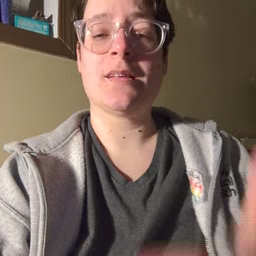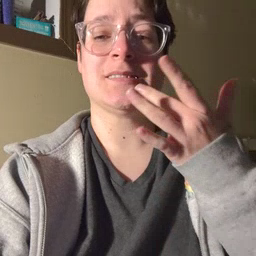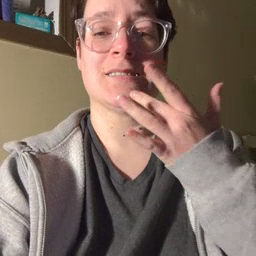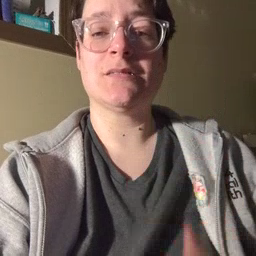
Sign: taste